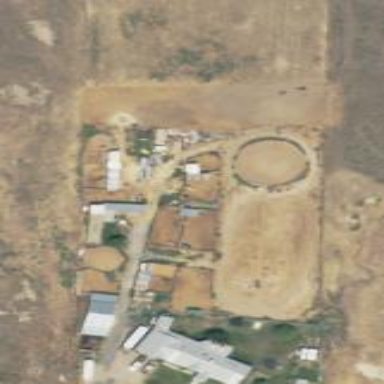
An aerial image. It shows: Farmyard area.